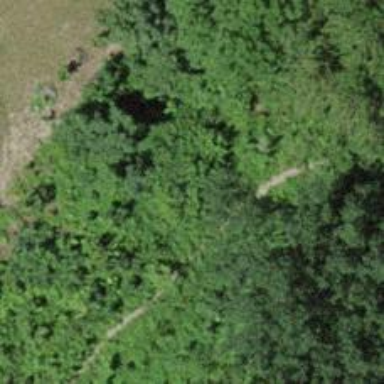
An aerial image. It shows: Dirt path.